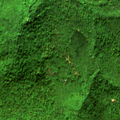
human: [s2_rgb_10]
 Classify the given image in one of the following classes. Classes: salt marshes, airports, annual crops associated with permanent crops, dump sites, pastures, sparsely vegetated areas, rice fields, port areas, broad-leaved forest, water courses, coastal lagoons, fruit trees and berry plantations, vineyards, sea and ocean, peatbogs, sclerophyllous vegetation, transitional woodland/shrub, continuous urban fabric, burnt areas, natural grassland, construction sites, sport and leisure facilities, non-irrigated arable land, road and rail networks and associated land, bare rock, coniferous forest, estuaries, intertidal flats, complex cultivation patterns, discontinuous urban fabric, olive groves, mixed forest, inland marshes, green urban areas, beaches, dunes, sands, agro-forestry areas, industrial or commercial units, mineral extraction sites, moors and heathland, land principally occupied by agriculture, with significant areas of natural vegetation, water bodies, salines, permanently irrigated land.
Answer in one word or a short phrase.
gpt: broad-leaved forest